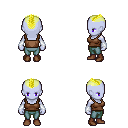
a pixel art fantasy rpg character, female body template, dark elf, purple skin, brown pirate shirt, teal pants, gold short mohawk hairstyle, white cloth bracers, brown shoes, four views (front, back, left, right), 2x2 character sprite sheet, small pixel art, hard edges, no anti-aliasing